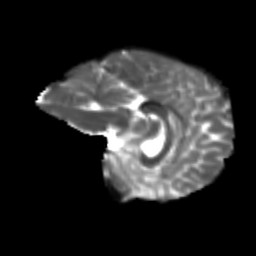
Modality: T2w
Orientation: sagittal
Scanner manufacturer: siemens
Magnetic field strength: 3 T
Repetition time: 9.2 s
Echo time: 0.084 s